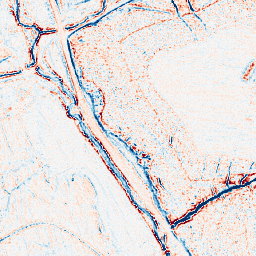
Category: classical
Decomposition family: uniform
Decomposition parameters: size: 5
Upsampling method: area
Upsampling parameters: scale: 2
Upsampling scale: 2